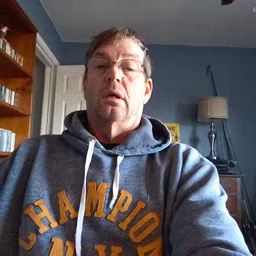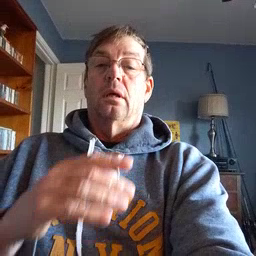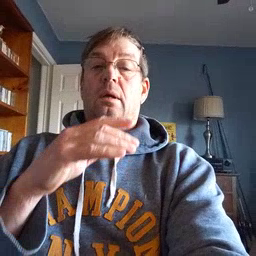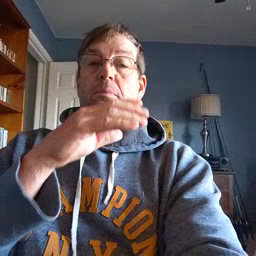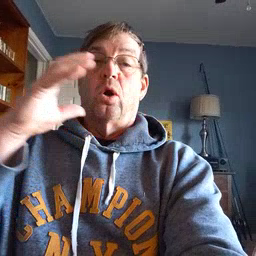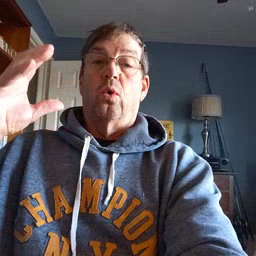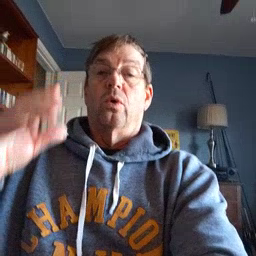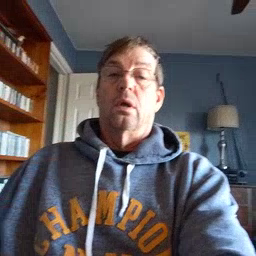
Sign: balloon